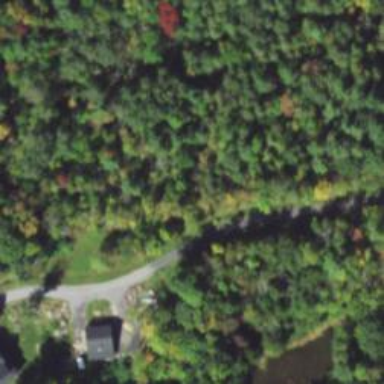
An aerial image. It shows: Driveway leading to service road.